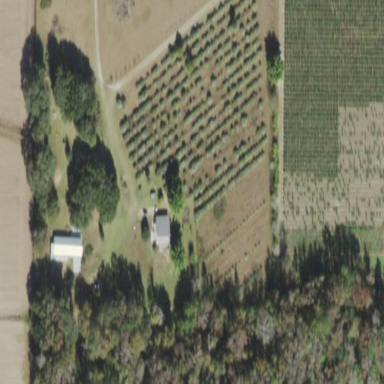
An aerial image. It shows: Plant nursery cultivating trees.